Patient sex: M
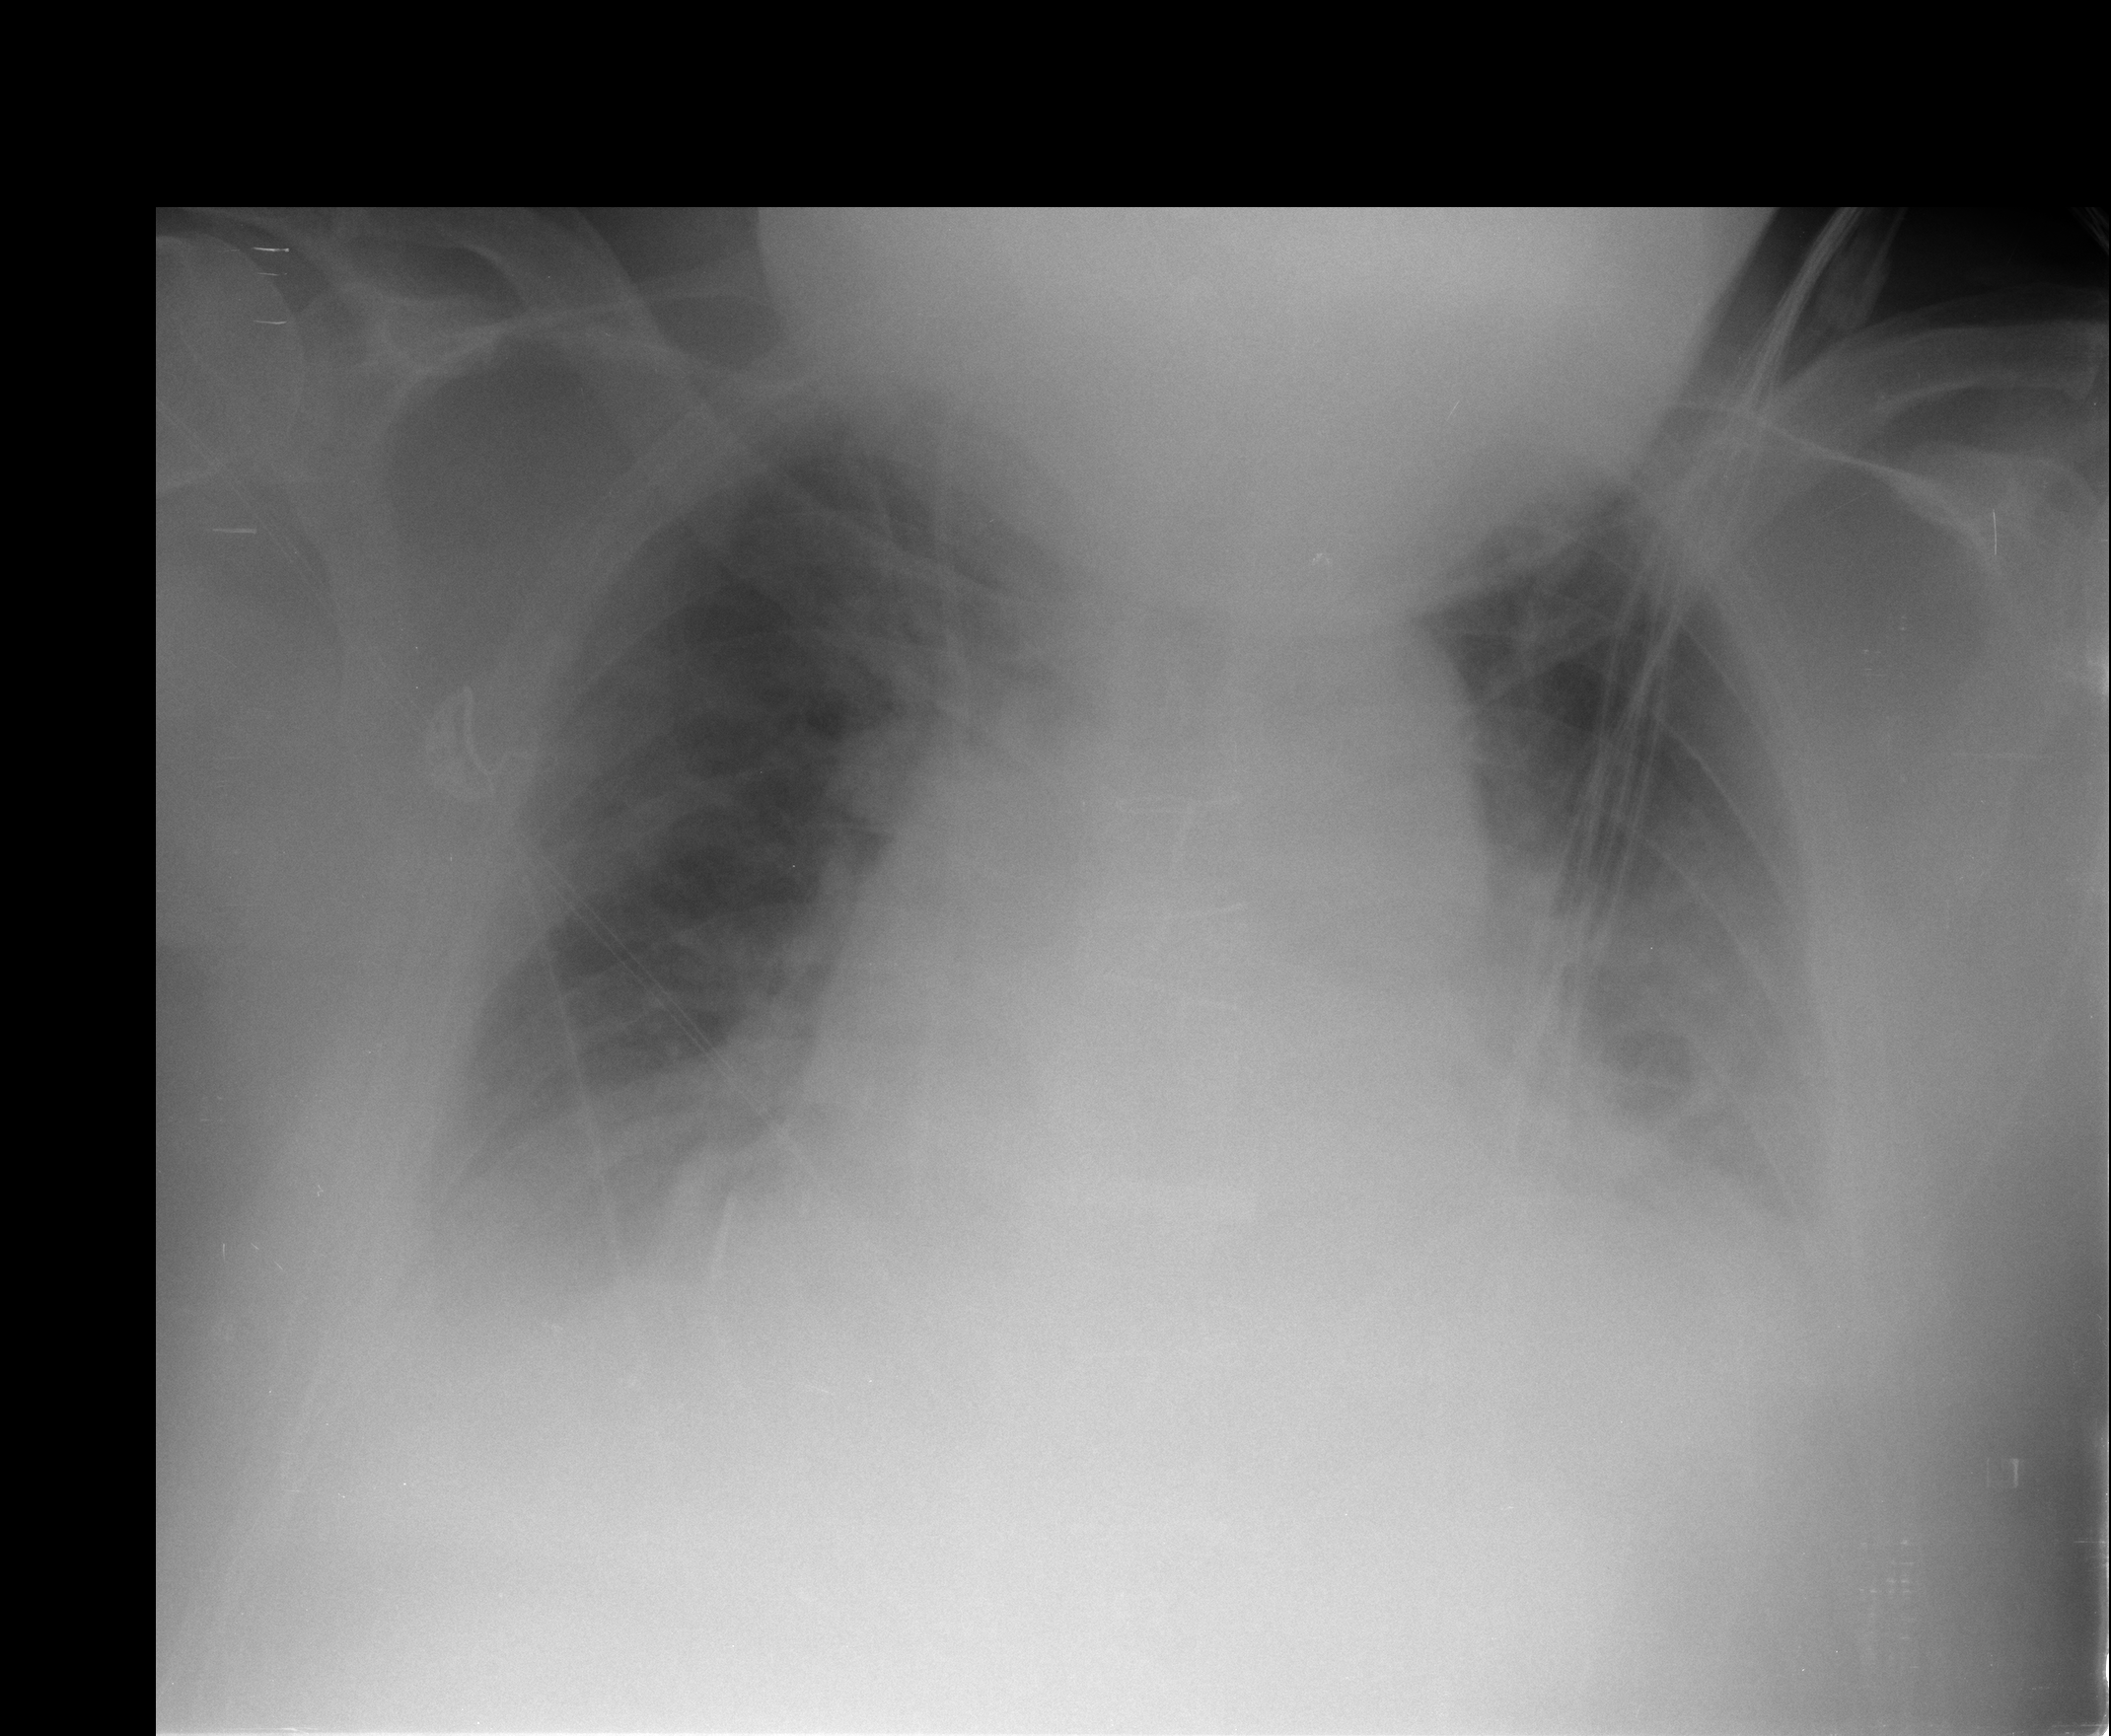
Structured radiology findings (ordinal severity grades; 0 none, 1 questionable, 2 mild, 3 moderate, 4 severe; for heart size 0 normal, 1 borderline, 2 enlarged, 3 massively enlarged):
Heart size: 2
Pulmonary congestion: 3
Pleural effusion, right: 2
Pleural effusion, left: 2
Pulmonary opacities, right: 1
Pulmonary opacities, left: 1
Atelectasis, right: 2
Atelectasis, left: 2